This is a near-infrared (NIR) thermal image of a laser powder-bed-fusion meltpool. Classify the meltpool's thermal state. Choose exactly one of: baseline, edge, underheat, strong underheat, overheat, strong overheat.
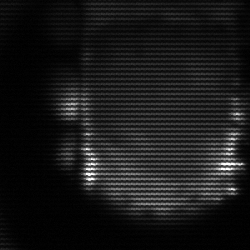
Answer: baseline